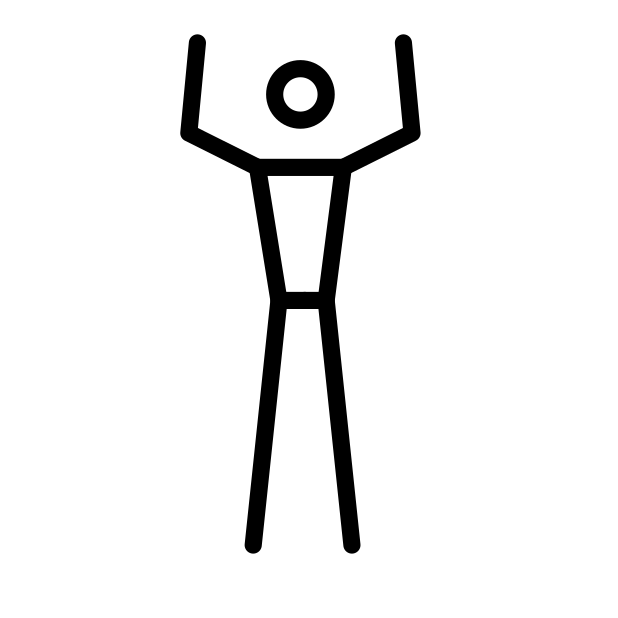
stick figure with arms raised